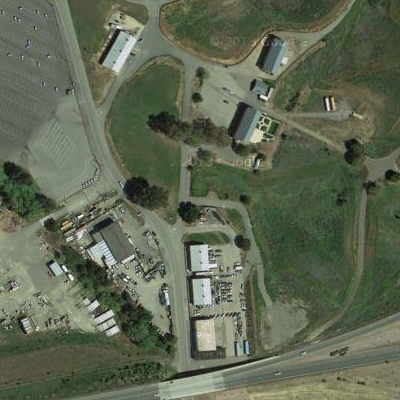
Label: cIndustry